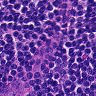
Metastatic tissue present: no